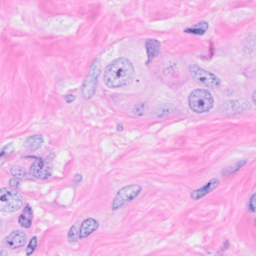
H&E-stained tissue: Breast